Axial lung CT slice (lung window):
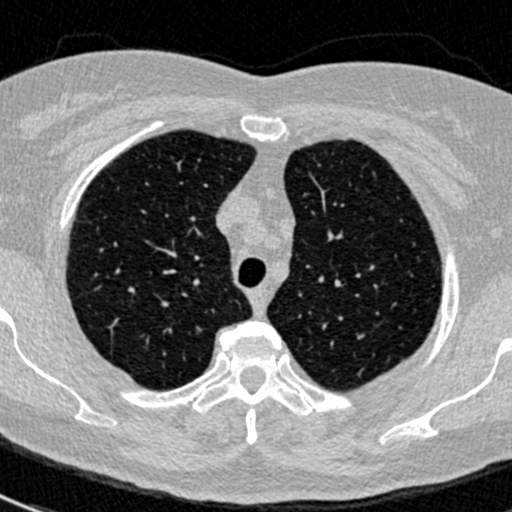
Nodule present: no